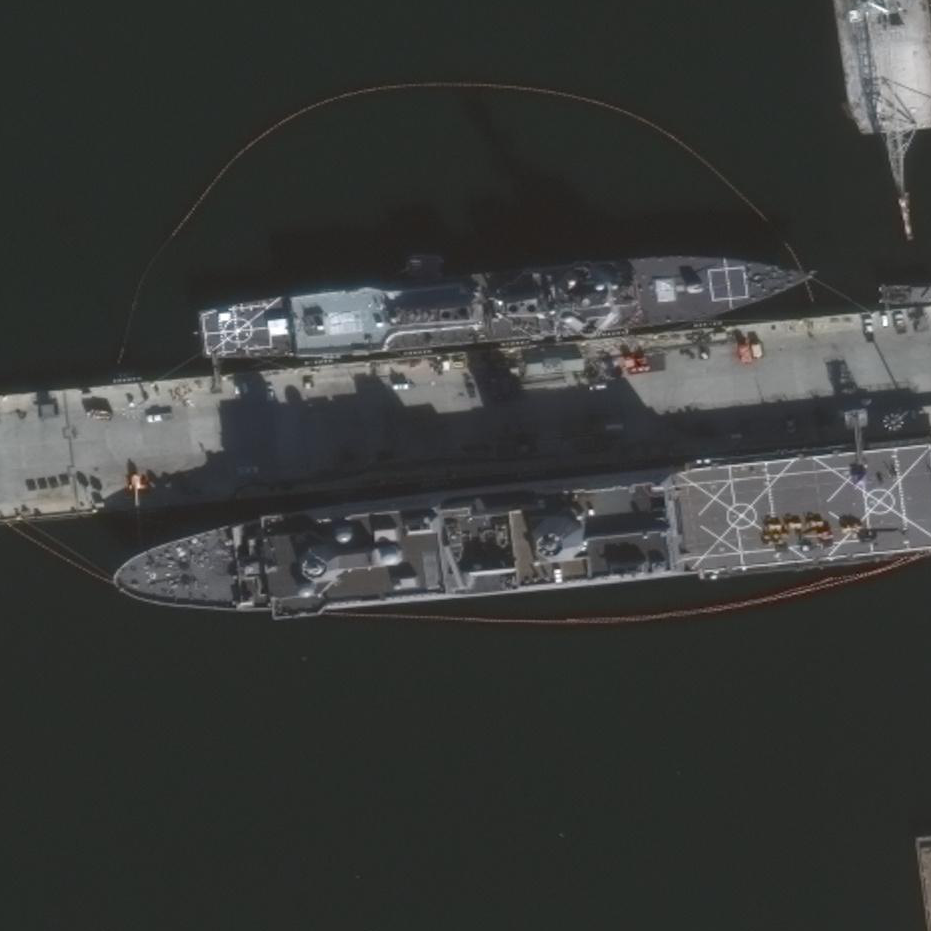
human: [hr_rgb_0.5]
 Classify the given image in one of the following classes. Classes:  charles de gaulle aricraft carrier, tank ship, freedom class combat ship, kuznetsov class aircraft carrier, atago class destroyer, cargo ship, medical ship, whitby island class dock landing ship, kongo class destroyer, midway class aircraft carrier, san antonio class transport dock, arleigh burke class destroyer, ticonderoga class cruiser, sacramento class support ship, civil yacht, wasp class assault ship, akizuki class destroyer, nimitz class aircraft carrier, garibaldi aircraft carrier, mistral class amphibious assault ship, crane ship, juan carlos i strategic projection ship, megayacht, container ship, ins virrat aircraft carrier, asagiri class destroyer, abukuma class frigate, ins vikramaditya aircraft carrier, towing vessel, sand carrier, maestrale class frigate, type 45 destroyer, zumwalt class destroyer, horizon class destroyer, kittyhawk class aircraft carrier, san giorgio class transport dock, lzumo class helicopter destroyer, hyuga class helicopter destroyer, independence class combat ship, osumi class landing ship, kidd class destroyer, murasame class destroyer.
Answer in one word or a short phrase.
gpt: San Antonio class transport dock